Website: apple
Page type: cart
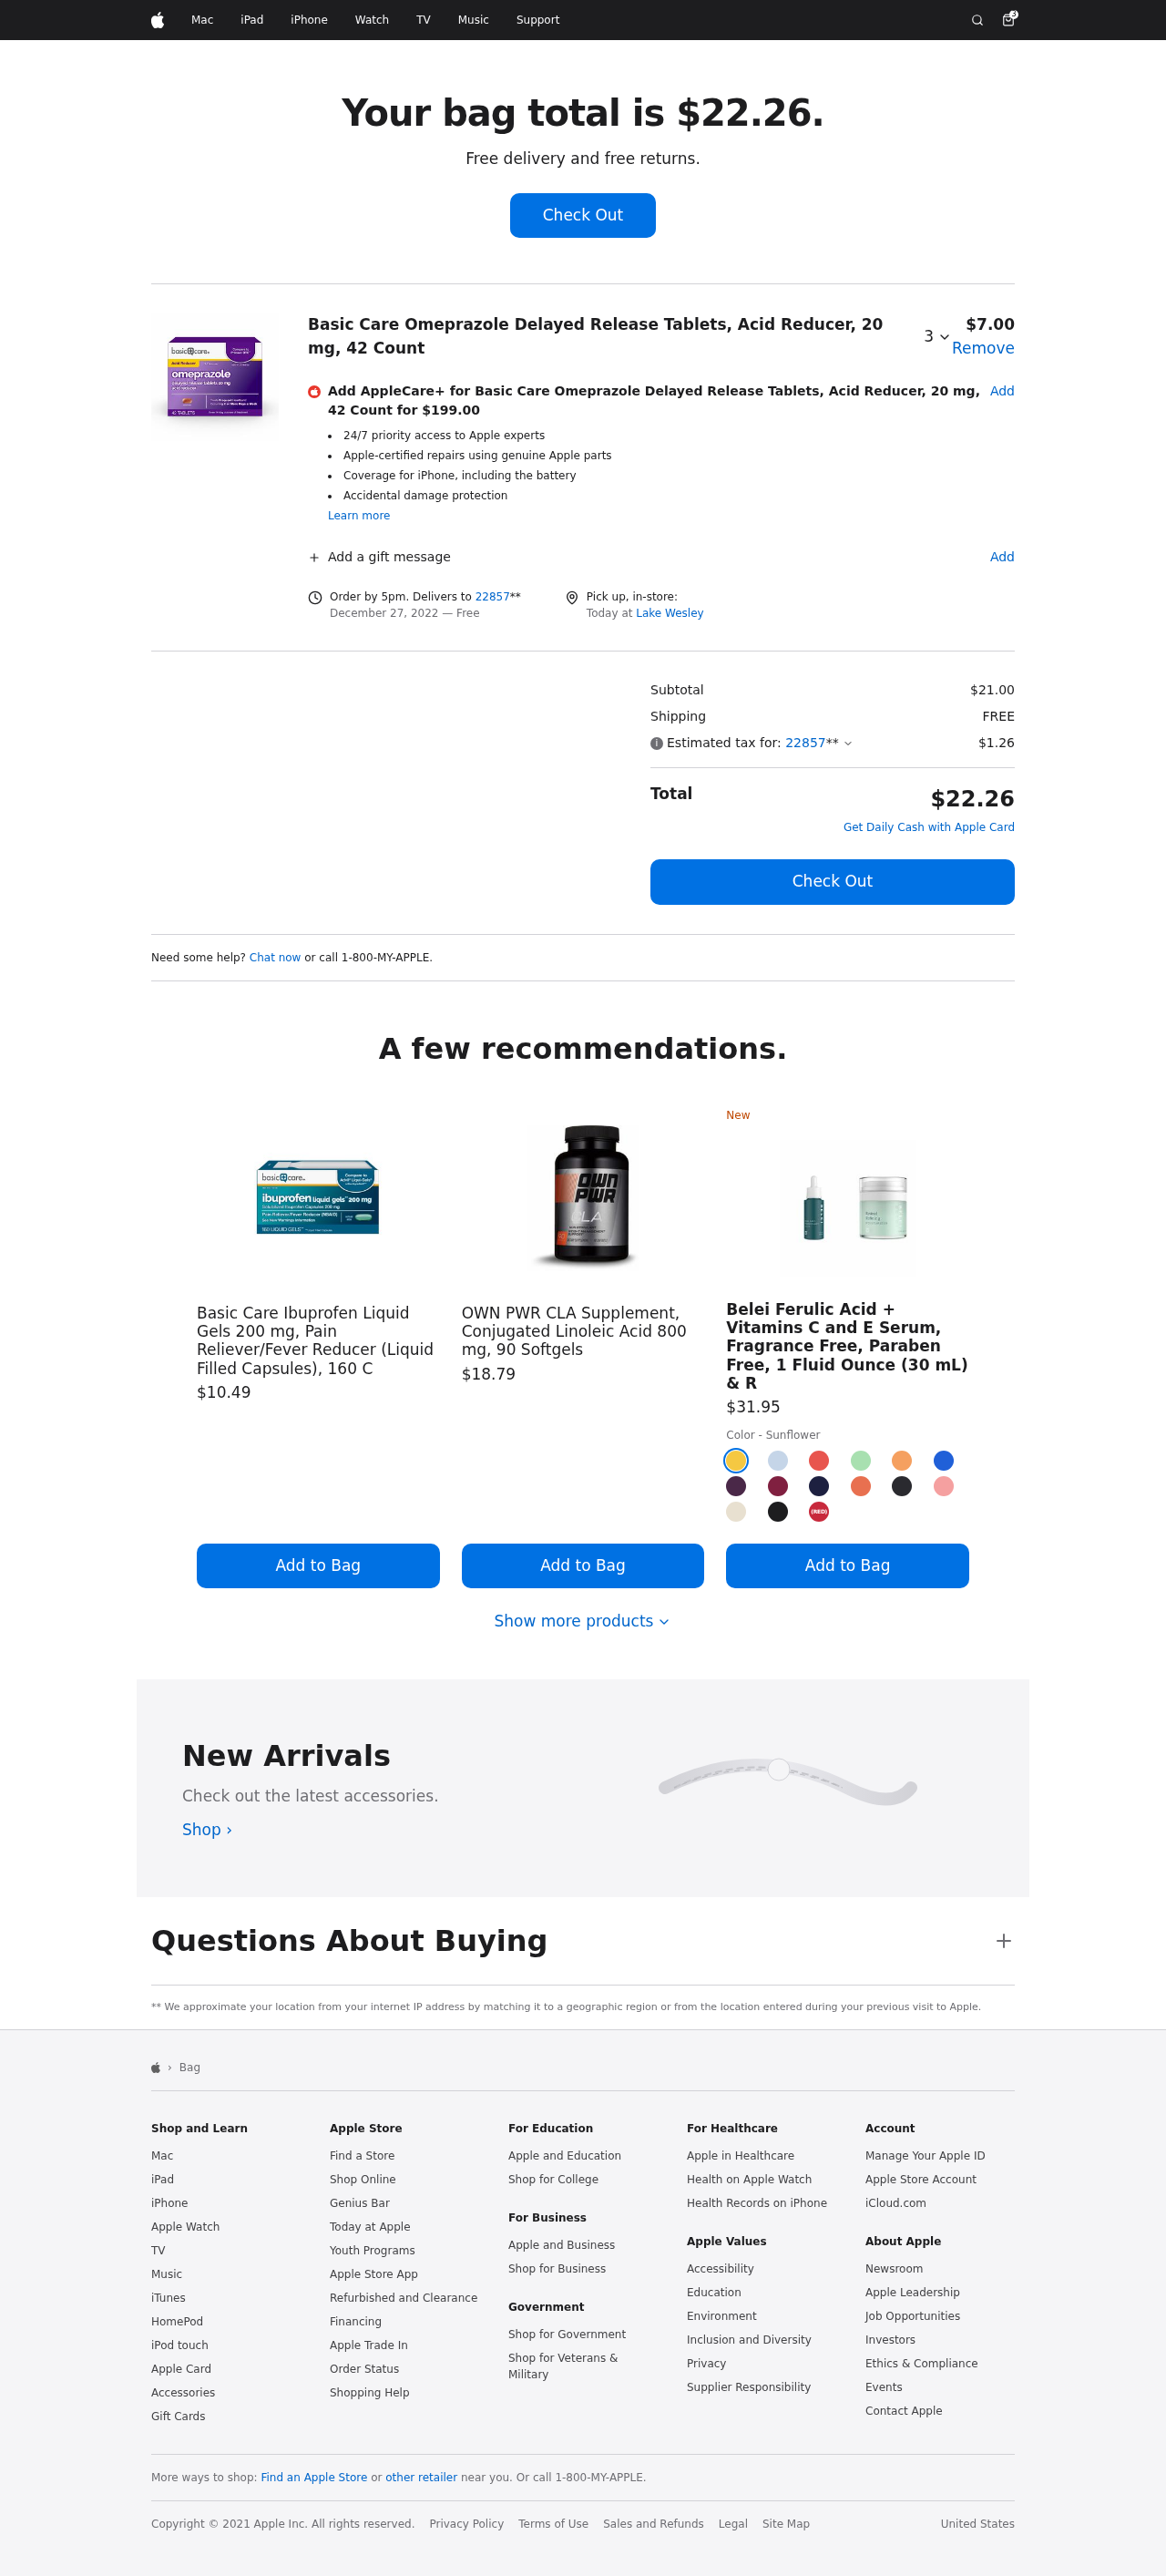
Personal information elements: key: PII_CITY
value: Lake Wesley
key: PII_POSTCODE
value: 22857
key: PII_POSTCODE2
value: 22857
Product elements: key: PRODUCT1_NAME
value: Basic Care Omeprazole Delayed Release Tablets, Acid Reducer, 20 mg, 42 Count
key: PRODUCT1_PRICE
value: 7
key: PRODUCT1_QUANTITY
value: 3
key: PRODUCT2_NAME
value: Basic Care Ibuprofen Liquid Gels 200 mg, Pain Reliever/Fever Reducer (Liquid Filled Capsules), 160 C
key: PRODUCT2_PRICE
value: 10.49
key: PRODUCT3_NAME
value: OWN PWR CLA Supplement, Conjugated Linoleic Acid 800 mg, 90 Softgels
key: PRODUCT3_PRICE
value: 18.79
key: PRODUCT4_NAME
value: Belei Ferulic Acid + Vitamins C and E Serum, Fragrance Free, Paraben Free, 1 Fluid Ounce (30 mL) & R
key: PRODUCT4_PRICE
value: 31.95
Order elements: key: ORDER_NUM_ITEMS
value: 3
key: ORDER_TOTAL
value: $22.26
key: ORDER_SHIPPING_DATE
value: December 27, 2022
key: ORDER_SUBTOTAL
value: $21.00
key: ORDER_SHIPPING_COST
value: FREE
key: ORDER_TAX
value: $1.26